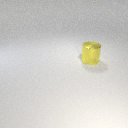
large yellow metal cylinder